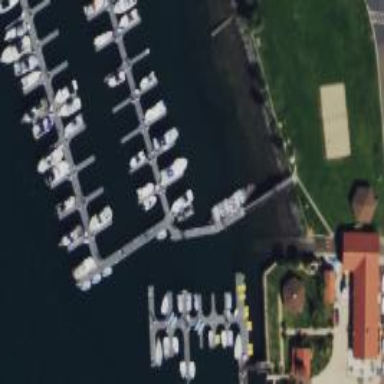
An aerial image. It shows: Marina area for leisure land.